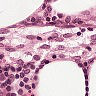
Metastatic tissue present: no